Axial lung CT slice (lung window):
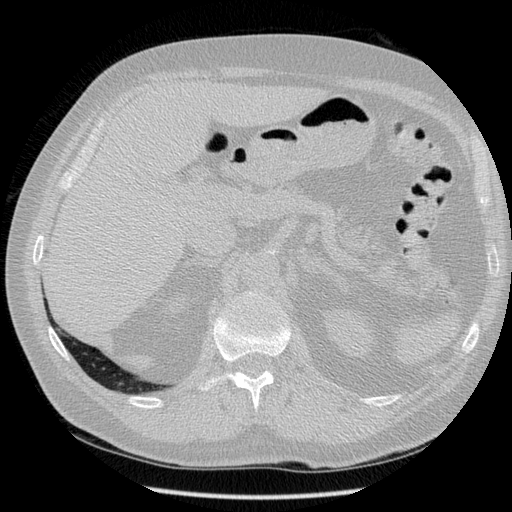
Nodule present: no